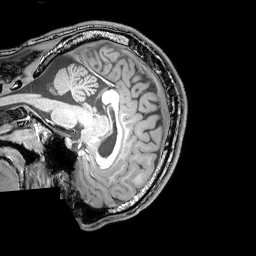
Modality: T1w
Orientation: sagittal
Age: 21
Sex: male
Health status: healthy
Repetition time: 0.081 s
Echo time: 0.037 s